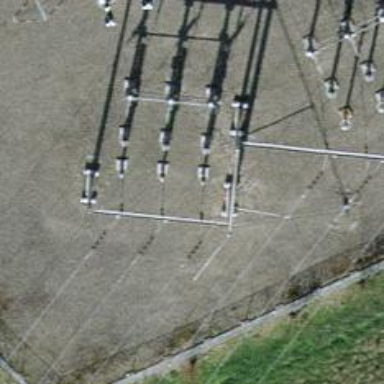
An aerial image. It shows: Power line with three cables.